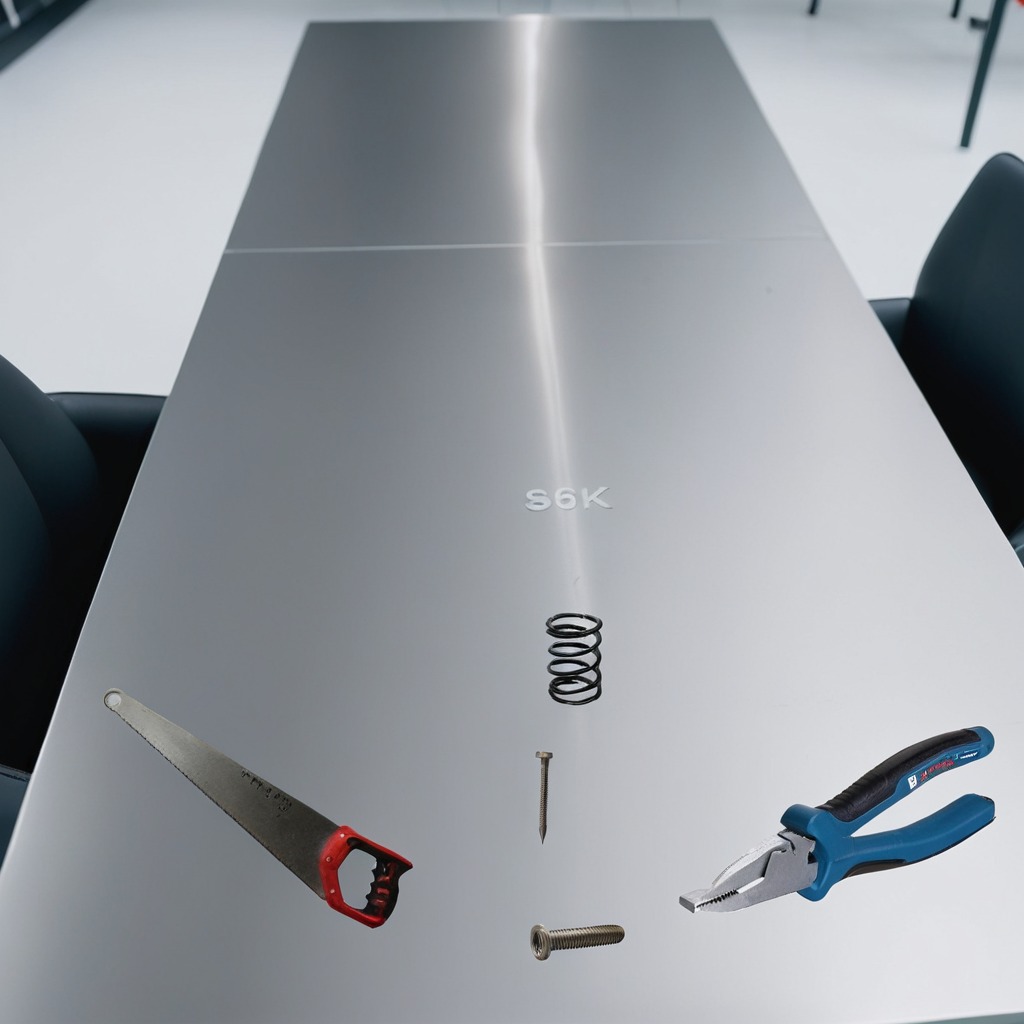
A metal machine screw, an iron nail, pliers, a coiled metal spring, and a handheld metal saw are lying on the stainless steel table.